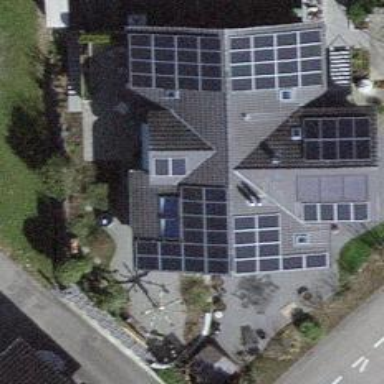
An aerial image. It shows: Solar power generator.